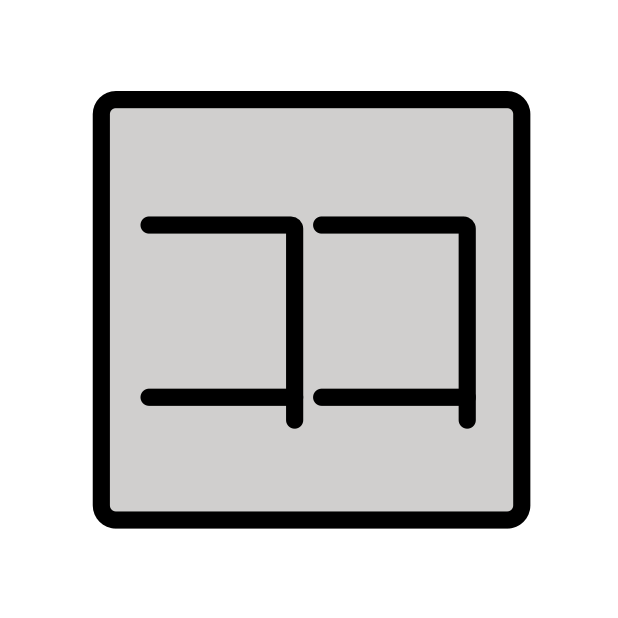
Emoji: 🈁
Name: squared katakana koko
Unicode: 0x1f201